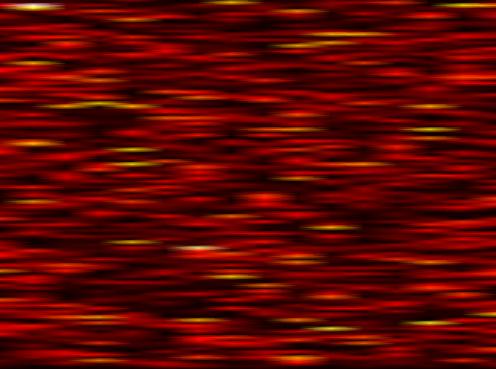
Label: UFMC